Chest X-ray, AP view. Patient: 46 years old, sex F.
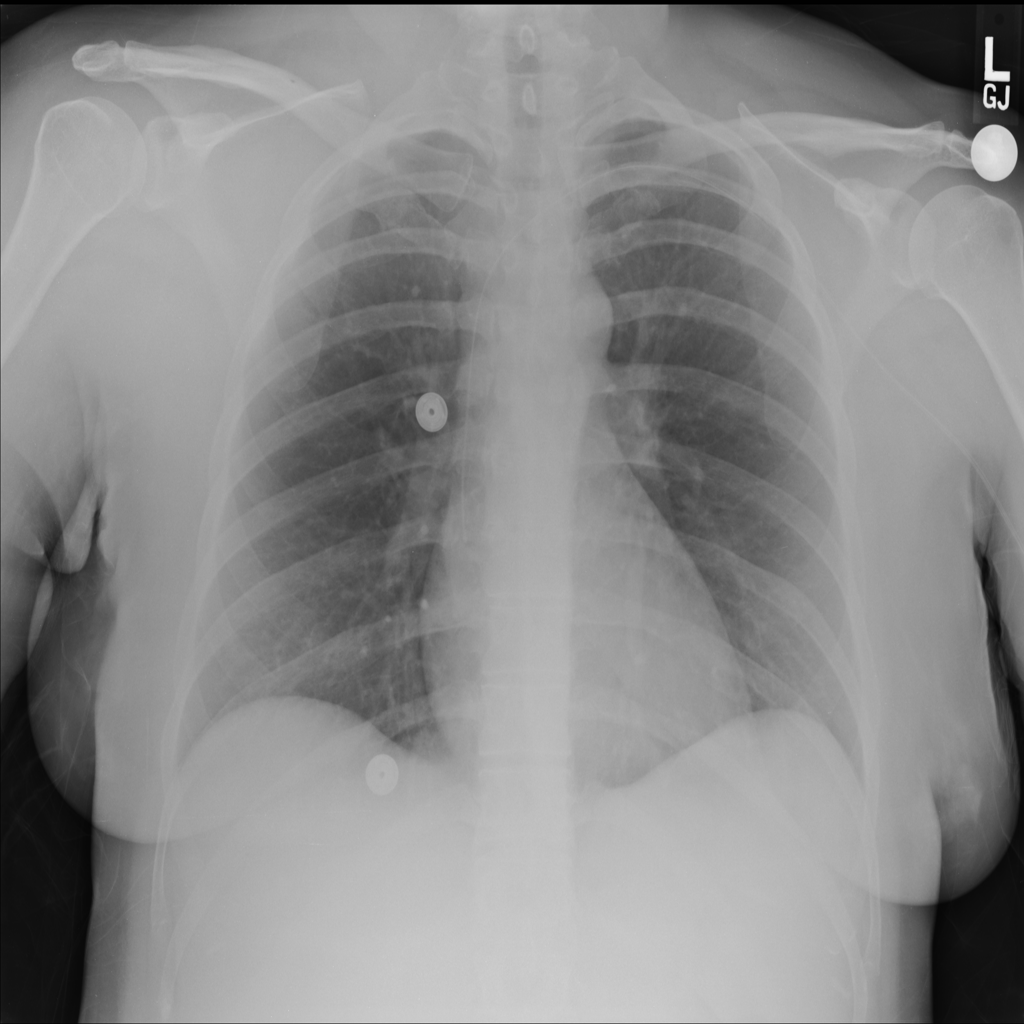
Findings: No Finding